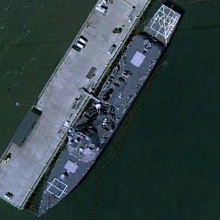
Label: destroyer